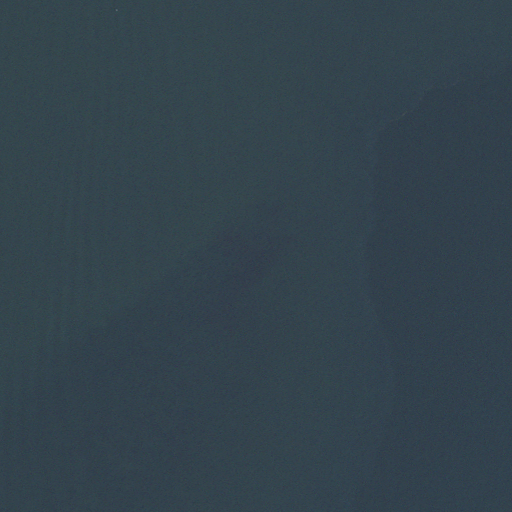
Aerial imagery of bar in Massachusetts named Devils Back containing only open water